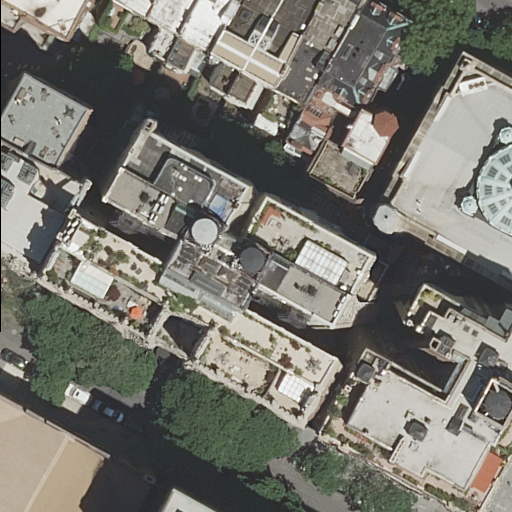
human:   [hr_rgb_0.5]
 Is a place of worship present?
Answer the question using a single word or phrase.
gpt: yes

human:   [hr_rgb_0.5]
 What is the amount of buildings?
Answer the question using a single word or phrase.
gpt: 16

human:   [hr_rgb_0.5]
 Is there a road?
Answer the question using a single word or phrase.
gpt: yes

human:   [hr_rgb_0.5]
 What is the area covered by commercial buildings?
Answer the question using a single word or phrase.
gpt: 0m2

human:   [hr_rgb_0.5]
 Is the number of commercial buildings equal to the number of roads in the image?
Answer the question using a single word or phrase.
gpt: no

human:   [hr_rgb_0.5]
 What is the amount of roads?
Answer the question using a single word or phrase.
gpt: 3

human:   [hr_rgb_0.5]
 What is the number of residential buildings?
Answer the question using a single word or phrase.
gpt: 15

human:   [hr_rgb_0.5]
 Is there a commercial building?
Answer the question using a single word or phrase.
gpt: no

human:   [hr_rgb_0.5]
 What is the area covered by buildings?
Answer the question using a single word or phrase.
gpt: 5589m2

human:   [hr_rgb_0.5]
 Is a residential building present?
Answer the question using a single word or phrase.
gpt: yes

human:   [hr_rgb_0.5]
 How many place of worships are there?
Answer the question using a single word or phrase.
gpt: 2

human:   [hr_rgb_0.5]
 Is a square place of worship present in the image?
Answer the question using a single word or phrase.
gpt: no

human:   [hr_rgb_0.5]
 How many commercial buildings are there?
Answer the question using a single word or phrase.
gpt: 0

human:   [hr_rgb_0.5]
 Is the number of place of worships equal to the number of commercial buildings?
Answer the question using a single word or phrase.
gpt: no

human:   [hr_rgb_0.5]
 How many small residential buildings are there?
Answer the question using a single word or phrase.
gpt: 6

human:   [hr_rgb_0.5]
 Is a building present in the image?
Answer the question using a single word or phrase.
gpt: yes

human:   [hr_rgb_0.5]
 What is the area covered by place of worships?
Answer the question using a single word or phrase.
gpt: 1867m2

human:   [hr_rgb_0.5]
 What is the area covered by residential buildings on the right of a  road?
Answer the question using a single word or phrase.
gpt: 1595m2

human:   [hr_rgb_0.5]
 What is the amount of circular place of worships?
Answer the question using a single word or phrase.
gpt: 0

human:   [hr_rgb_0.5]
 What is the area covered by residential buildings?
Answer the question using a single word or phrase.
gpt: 4664m2

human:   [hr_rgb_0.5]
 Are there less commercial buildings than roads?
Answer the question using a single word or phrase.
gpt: yes

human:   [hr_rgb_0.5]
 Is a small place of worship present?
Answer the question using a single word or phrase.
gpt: no

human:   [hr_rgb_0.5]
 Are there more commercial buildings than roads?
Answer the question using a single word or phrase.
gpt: no

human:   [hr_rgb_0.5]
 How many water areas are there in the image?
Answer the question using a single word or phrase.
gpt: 0

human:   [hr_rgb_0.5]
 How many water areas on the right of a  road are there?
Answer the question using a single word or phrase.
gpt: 0

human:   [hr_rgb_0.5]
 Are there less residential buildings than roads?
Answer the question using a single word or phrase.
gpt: no

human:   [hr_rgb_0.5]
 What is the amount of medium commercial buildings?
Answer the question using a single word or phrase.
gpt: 0

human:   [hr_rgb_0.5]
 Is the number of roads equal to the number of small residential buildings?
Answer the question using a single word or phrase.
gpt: no

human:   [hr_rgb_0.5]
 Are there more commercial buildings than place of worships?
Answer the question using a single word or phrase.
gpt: no

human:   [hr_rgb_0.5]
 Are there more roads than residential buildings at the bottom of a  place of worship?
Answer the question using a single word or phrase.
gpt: no

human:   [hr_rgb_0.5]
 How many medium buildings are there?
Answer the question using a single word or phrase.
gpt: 6

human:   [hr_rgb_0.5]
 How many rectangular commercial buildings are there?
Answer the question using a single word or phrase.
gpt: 0

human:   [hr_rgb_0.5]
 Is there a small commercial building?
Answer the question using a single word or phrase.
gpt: no

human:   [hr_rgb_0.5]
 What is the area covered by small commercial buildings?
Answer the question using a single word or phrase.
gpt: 0m2

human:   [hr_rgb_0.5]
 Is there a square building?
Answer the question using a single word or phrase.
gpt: no

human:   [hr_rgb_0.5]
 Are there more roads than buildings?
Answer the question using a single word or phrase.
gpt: no

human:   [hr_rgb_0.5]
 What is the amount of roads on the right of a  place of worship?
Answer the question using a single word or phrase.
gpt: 2

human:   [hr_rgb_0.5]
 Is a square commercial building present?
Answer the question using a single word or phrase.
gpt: no

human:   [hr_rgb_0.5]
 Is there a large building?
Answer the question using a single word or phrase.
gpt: yes

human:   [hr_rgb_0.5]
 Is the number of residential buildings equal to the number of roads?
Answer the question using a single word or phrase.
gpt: no

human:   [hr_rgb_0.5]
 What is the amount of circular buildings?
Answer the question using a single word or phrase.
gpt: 0

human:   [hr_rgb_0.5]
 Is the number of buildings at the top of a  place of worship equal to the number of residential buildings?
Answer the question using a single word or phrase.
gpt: no

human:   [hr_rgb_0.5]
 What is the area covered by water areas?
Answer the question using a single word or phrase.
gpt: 0m2

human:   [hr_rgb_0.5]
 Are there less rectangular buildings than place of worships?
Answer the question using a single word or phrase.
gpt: no

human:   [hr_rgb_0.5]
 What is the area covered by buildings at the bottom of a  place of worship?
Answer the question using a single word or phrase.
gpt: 4489m2

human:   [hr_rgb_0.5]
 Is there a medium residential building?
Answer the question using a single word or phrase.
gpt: yes

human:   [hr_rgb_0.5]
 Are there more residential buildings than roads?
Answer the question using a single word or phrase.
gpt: yes

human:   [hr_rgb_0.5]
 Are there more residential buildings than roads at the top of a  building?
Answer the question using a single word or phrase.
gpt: yes

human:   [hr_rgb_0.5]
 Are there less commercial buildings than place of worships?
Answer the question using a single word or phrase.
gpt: yes

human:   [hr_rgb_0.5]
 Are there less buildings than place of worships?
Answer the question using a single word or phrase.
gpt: no

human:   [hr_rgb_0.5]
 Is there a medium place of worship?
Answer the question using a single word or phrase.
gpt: no

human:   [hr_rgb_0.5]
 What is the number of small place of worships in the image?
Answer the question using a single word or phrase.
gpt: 0

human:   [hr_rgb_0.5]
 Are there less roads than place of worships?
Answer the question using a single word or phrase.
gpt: no

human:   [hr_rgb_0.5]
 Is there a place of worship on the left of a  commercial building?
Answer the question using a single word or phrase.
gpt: no

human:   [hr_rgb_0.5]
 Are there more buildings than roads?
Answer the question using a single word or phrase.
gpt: yes

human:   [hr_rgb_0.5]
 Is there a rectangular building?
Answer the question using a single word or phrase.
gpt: yes

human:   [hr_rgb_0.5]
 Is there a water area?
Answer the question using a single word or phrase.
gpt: no

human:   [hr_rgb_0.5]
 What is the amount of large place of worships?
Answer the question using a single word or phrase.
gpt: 2

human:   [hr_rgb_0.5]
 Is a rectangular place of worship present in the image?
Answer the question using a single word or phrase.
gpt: yes

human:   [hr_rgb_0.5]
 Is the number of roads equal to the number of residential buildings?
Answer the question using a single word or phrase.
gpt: no

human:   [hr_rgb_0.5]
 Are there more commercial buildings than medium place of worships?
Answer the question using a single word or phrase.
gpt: no

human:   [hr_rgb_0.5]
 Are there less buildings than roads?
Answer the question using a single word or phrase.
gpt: no

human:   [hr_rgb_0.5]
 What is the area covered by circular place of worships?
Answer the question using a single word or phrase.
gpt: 0m2

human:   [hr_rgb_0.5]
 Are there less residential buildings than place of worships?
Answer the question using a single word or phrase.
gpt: no